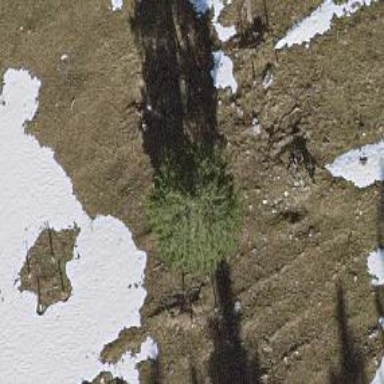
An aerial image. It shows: Single tag "natural: tree."